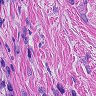
Metastatic tissue present: yes